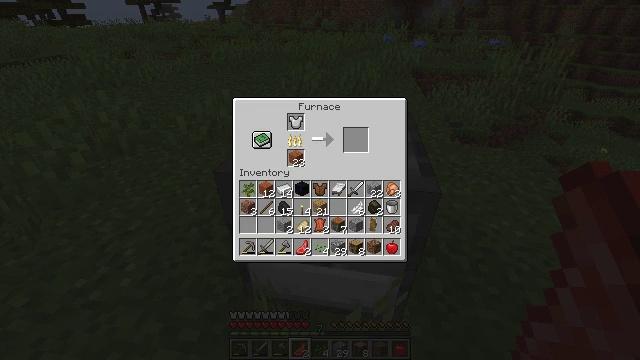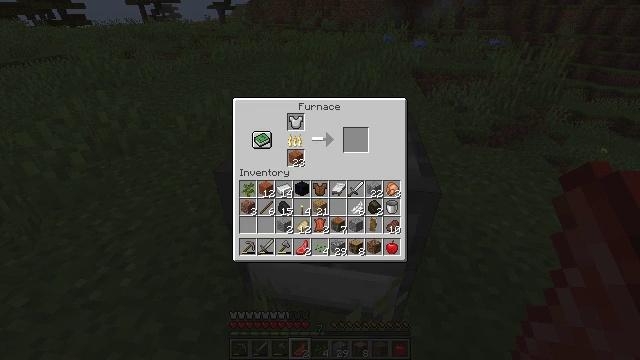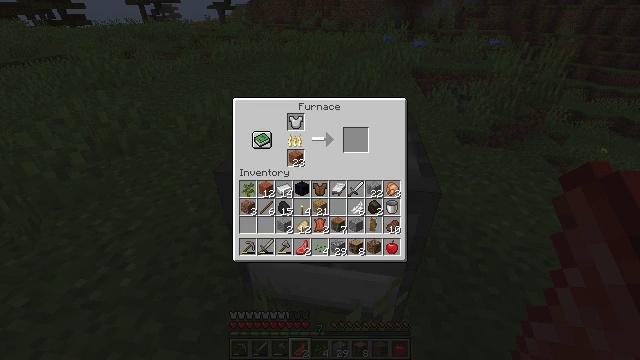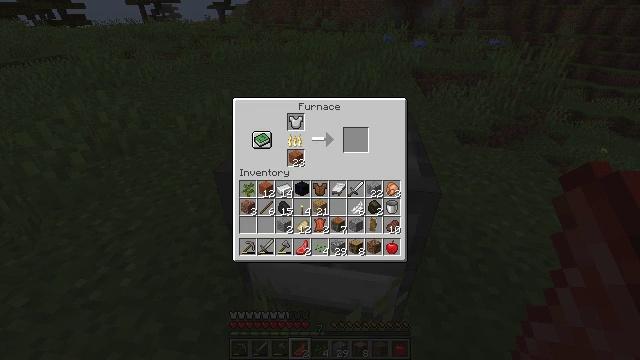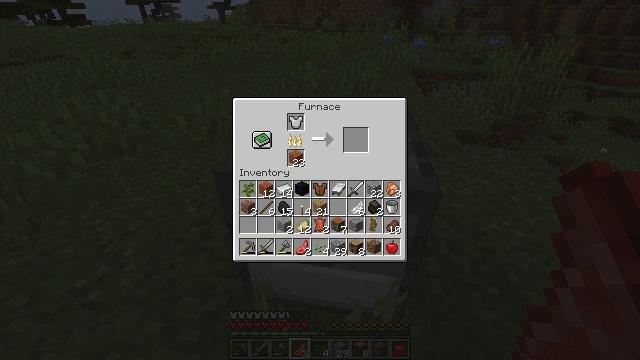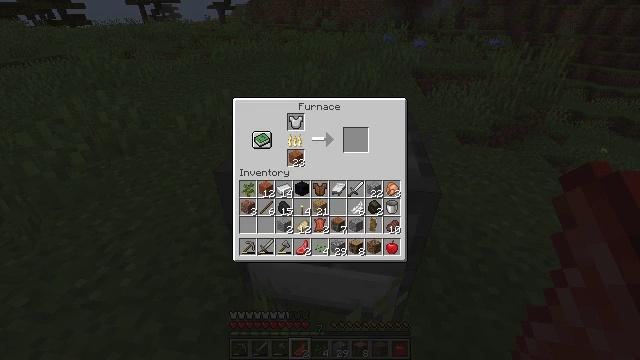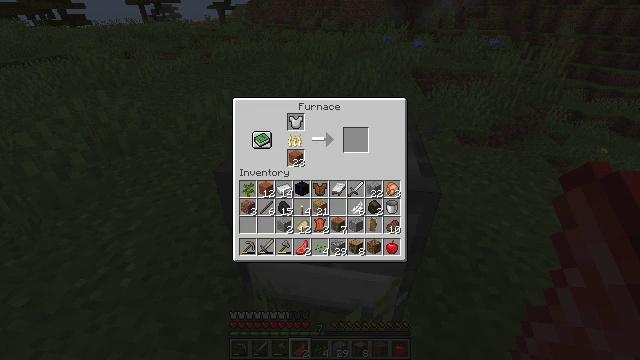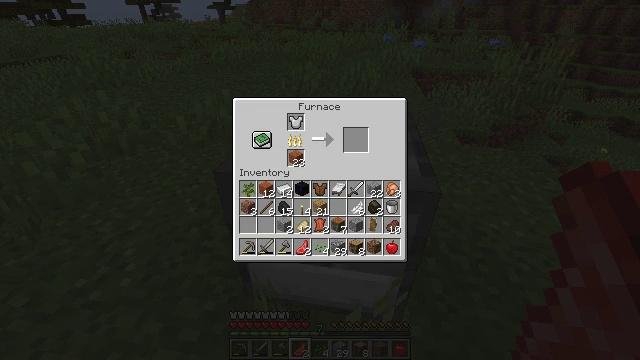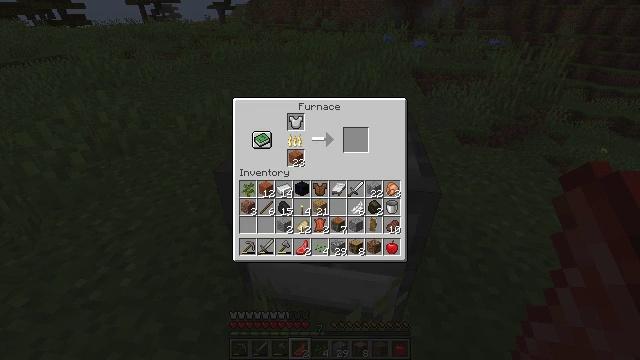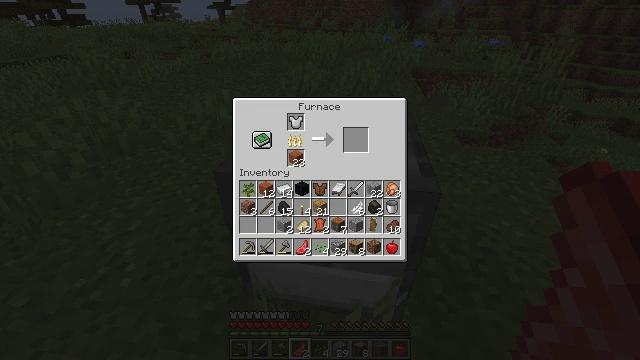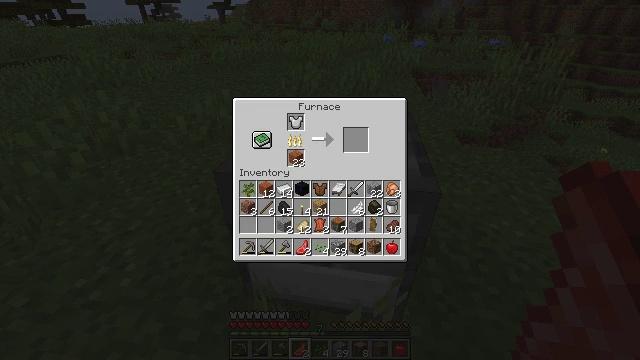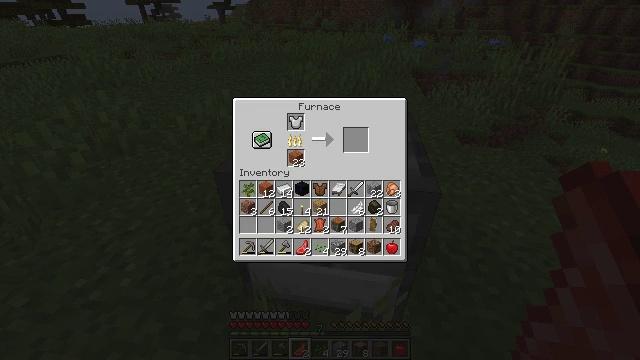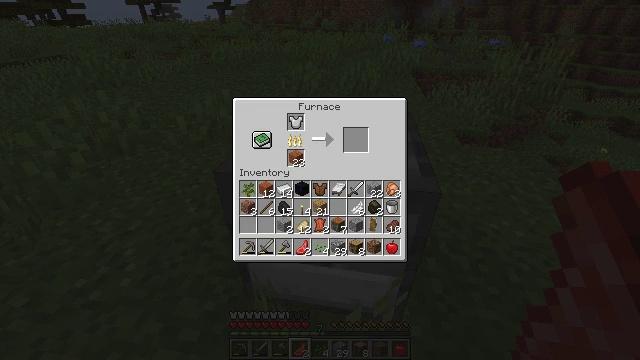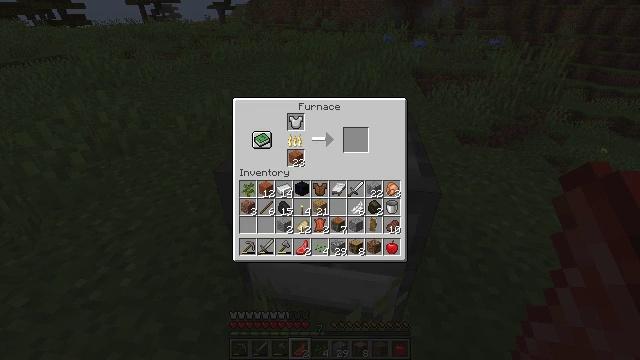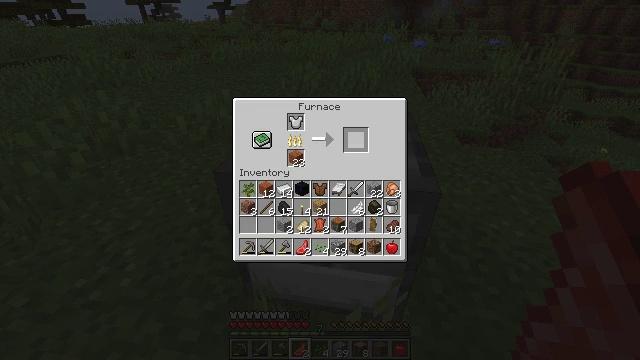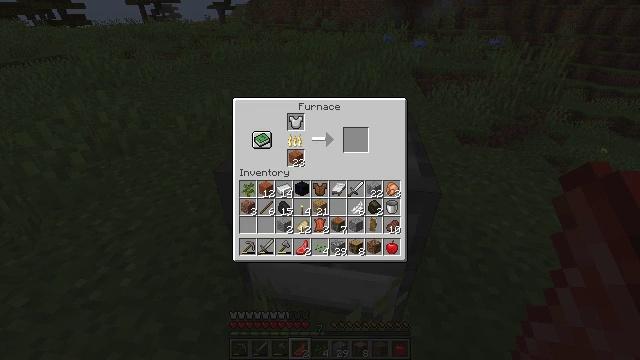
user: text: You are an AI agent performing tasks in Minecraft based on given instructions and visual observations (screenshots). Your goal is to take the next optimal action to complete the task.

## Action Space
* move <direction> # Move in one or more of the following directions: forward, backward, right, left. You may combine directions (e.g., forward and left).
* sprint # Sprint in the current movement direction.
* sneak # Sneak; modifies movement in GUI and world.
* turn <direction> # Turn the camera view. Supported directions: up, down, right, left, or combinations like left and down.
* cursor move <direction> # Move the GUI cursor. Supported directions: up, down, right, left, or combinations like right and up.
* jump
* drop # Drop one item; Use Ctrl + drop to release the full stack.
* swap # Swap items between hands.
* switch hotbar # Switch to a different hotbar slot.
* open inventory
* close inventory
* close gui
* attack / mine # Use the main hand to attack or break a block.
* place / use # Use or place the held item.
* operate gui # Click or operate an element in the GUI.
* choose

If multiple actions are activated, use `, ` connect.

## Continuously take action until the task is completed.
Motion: motion action
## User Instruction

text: Break down iron ingot in the crafting table to get iron nugget.
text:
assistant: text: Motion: no_op
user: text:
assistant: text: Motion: no_op
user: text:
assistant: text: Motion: no_op
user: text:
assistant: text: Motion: no_op
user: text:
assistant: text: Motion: no_op
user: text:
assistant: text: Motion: no_op
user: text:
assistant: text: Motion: no_op
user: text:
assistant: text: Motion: no_op
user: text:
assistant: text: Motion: no_op
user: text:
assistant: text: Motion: cursor move down
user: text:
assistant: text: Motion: cursor move left and down
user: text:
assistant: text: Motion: no_op
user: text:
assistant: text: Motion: no_op
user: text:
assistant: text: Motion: cursor move left and up
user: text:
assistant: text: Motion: cursor move left and up
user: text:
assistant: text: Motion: cursor move left and up
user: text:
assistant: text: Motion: no_op
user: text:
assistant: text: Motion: no_op
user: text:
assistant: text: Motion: no_op
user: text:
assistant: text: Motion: no_op
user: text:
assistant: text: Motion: no_op
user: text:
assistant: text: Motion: cursor move down
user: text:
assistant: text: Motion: cursor move down
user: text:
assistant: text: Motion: cursor move down
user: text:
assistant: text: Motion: cursor move down
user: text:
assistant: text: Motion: cursor move down
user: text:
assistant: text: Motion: no_op
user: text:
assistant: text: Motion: cursor move right
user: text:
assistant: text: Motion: cursor move right
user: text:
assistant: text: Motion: cursor move right